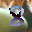
Label: 8